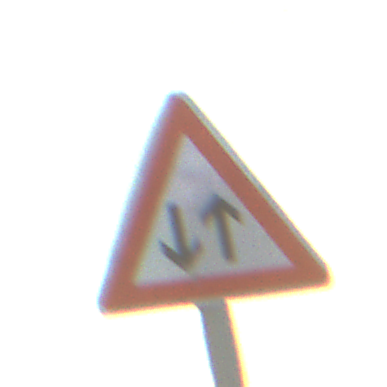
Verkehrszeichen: Gegenverkehr
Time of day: SunriseSunset
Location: Outdoor (Suburban)
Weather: PartlyCloudy
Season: NotSpecified
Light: Natural